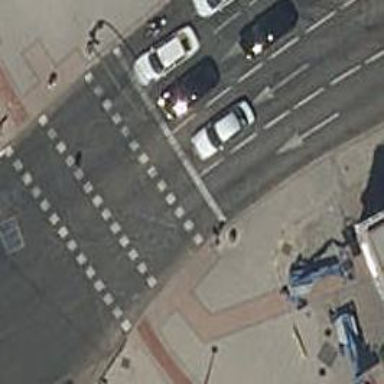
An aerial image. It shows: Road crossing with traffic signals.